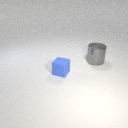
large gray metal cylinder to the right of small blue rubber cube